Field crop: tomato
Growth stage: 1
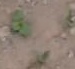
Species: solanum